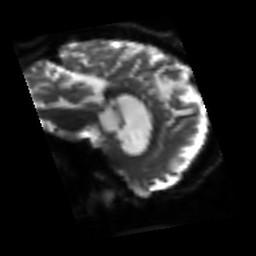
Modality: sbref
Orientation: sagittal
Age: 51
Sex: female
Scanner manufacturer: siemens
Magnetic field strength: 3 T
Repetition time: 3.2 s
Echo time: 0.081 s